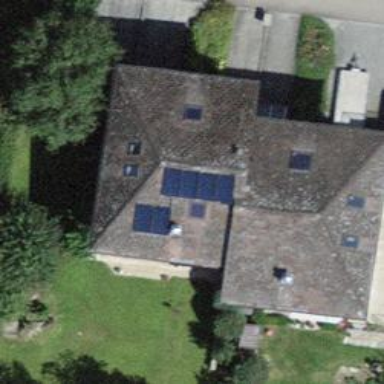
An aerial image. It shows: Solar power generator using photovoltaic method with solar photovoltaic panel types.